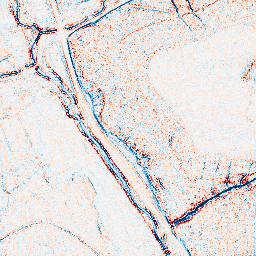
Category: edge_preserving
Decomposition family: bilateral
Decomposition parameters: d: 5
sigma_color: 25
sigma_space: 100
Upsampling method: fft_zeropad
Upsampling parameters: scale: 4
Upsampling scale: 4